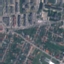
Label: Residential